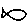
Label: fish